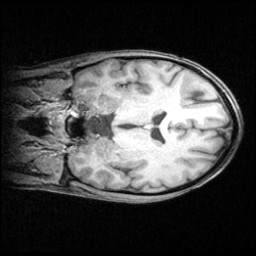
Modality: T1w
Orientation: coronal
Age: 23
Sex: female
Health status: healthy